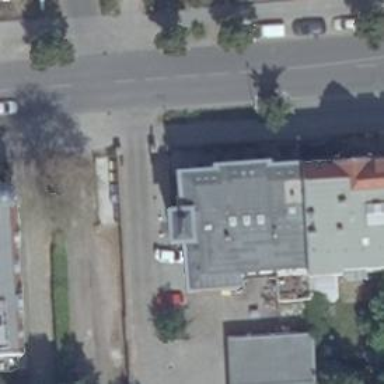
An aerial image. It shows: Restaurant.